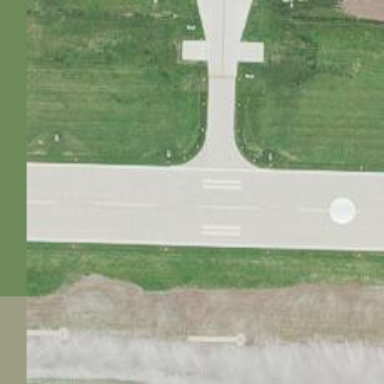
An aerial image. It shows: View of taxiway at the airport.